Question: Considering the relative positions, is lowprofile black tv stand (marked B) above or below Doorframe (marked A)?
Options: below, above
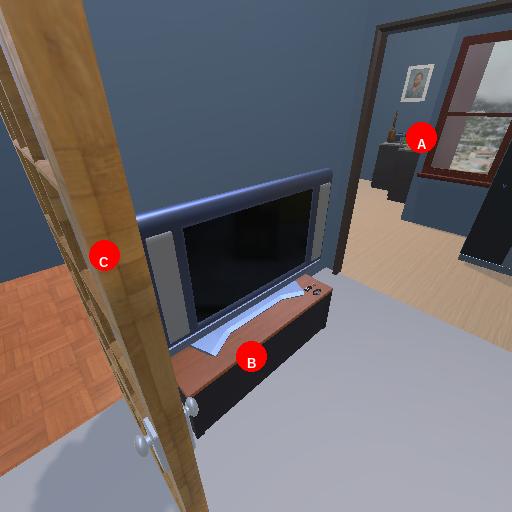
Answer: below